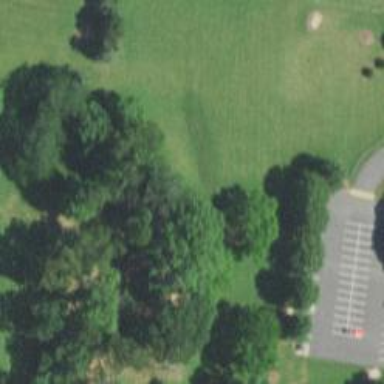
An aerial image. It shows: Disc golf tee.